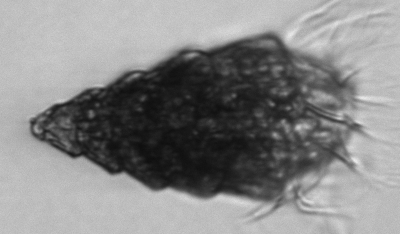
Label: Laboea_strobila